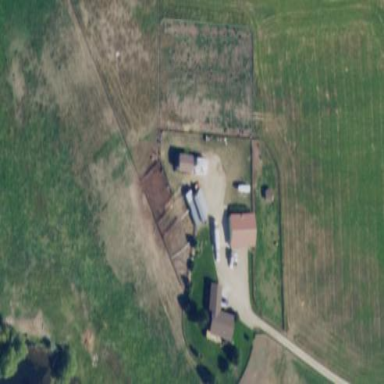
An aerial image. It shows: Farmyard area.